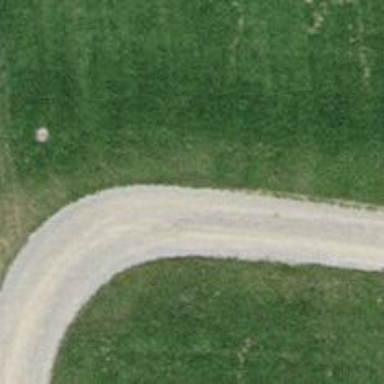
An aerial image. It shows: Track with grade 3 surface.